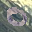
Label: 0